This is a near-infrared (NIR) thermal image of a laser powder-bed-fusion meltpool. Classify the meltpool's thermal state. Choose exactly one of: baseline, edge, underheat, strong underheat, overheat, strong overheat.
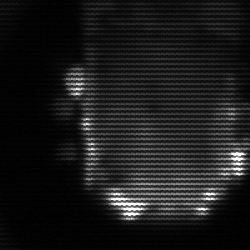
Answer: baseline